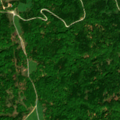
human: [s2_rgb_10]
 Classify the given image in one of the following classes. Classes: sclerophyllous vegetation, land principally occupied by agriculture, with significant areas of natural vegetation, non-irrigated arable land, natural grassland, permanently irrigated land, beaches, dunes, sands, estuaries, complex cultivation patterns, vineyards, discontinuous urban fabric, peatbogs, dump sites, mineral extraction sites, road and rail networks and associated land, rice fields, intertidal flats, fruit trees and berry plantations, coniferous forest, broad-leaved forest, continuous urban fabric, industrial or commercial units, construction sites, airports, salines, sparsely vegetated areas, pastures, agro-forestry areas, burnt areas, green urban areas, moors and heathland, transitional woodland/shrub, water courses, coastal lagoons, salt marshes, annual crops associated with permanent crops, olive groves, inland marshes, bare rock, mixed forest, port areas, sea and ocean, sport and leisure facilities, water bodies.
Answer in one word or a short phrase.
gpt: broad-leaved forest